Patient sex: M
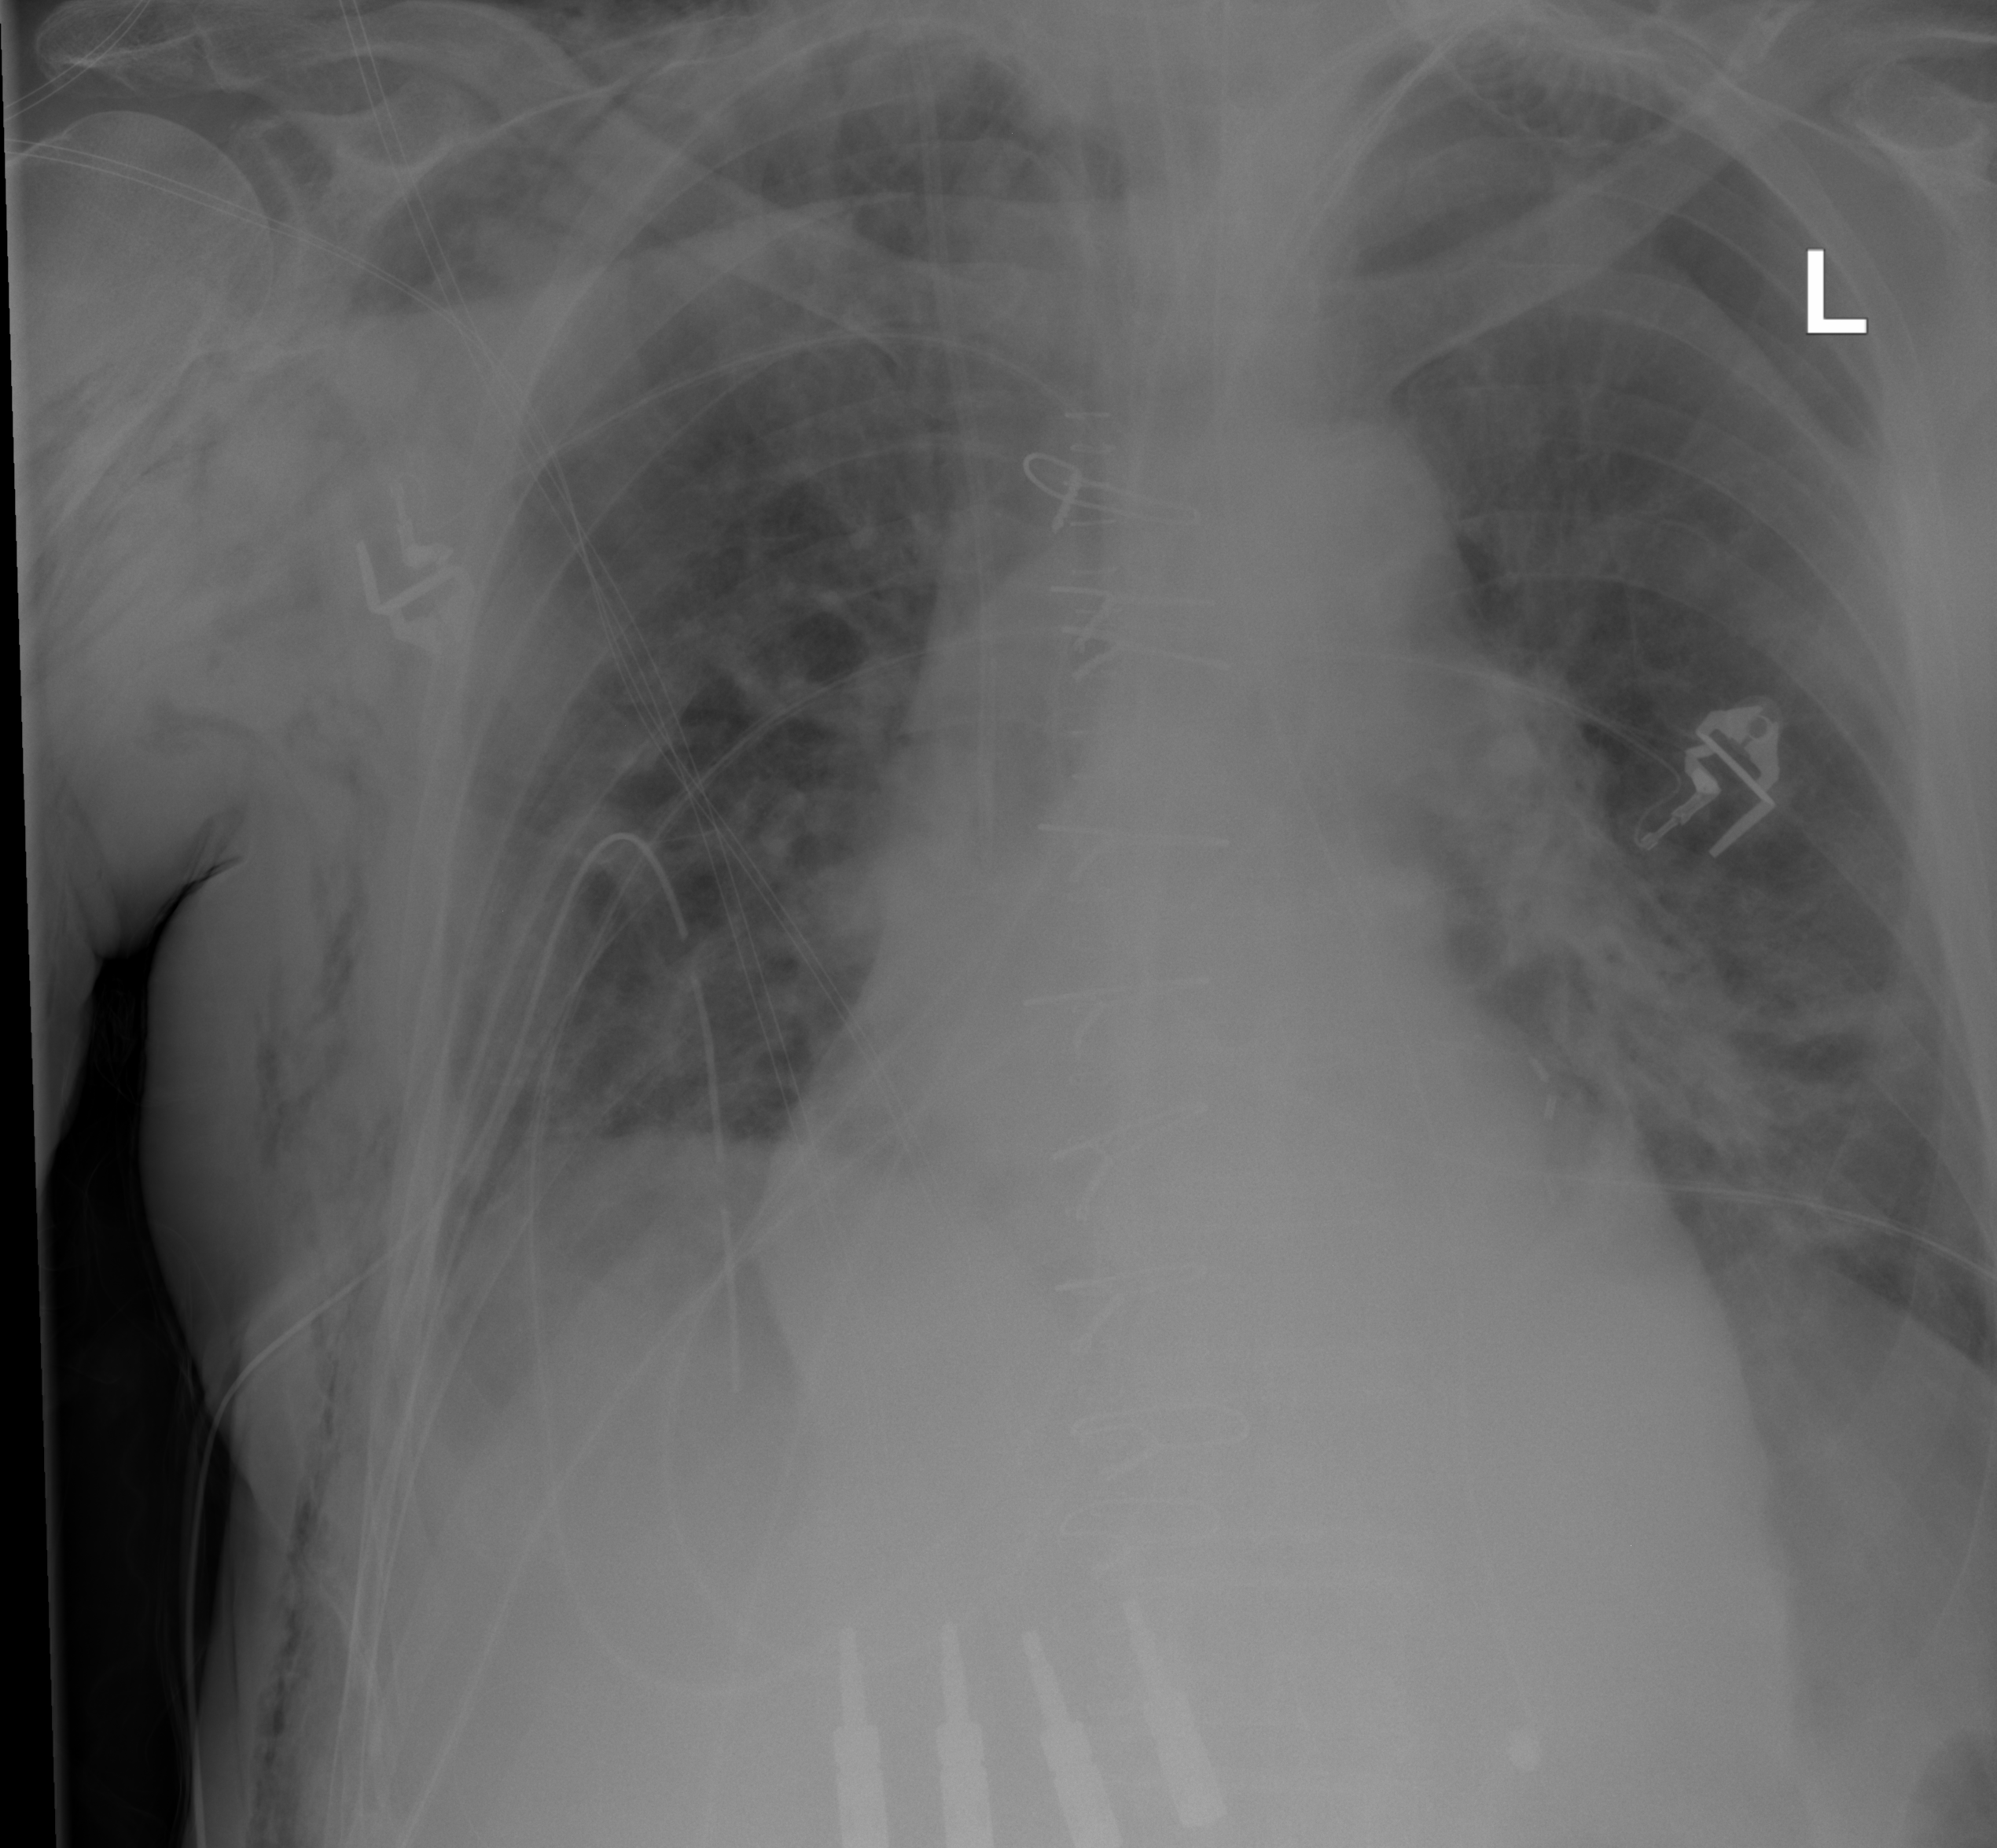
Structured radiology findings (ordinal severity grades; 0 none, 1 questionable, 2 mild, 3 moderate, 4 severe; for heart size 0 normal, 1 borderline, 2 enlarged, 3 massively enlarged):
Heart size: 2
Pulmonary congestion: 2
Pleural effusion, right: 0
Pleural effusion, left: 2
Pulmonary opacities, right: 2
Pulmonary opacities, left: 2
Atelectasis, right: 0
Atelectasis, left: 0